Field crop: maize
Growth stage: 2
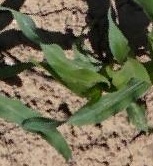
Species: maize